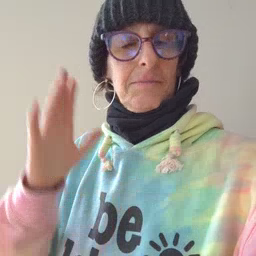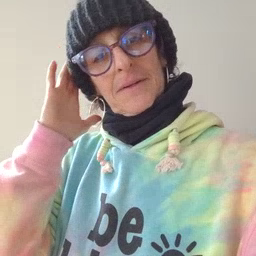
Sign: bed